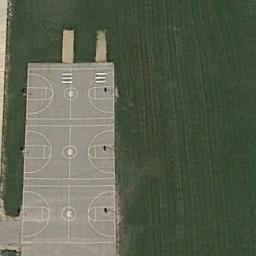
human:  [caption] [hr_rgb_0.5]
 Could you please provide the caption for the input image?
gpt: The three neatly arrayed basketball courts are on the lawn .

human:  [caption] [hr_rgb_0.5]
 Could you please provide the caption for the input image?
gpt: Three basketball courts on the lawn .

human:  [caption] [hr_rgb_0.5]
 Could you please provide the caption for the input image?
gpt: There are several side-by-side basketball courts on the left .

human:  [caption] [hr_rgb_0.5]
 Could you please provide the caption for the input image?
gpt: There are three basketball courts in the middle of grass .

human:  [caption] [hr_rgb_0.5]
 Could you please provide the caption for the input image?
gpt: Three basketball courts are surrounded by grass .